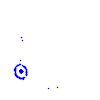
Particle: kaon